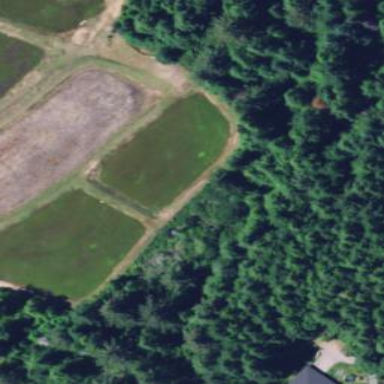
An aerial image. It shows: Farmland with cranberries as the crop.